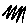
Label: zigzag